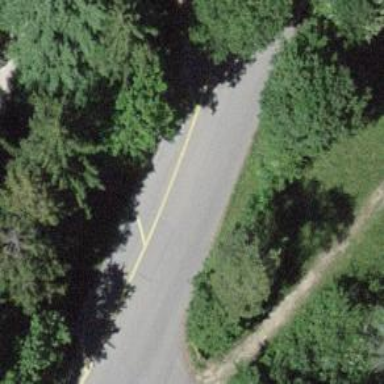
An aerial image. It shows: Residential road with asphalt surface. There is sidewalk on the left side.